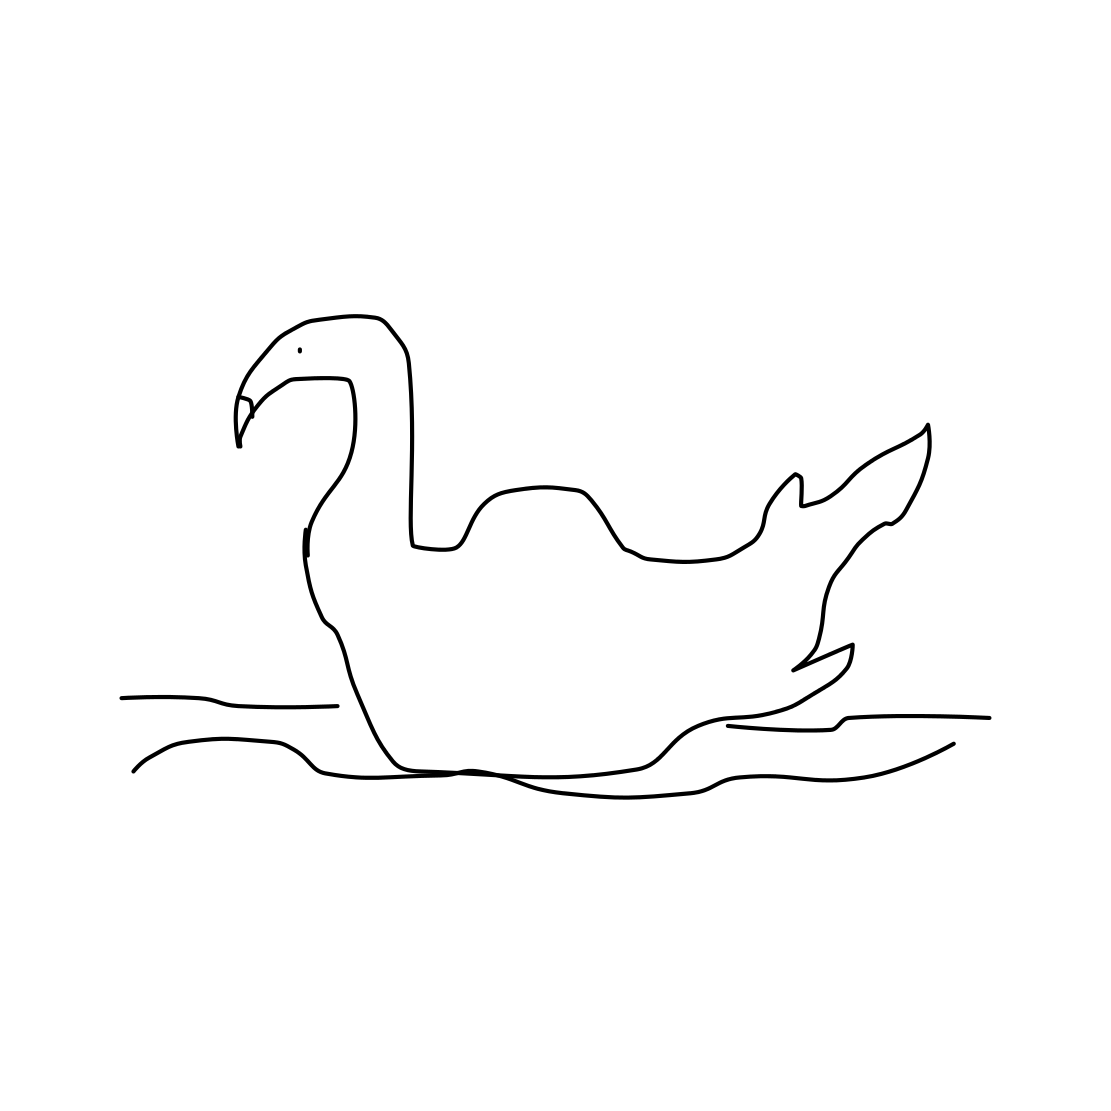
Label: swan